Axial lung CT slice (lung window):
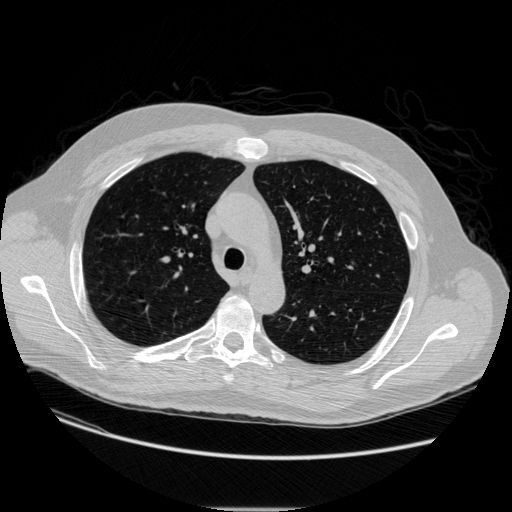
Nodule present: no